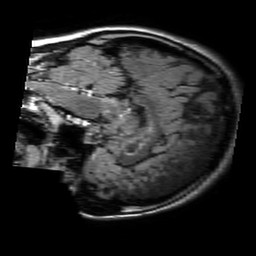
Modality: FLAIR
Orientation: sagittal
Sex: female
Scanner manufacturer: philips
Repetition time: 11 s
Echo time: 0.125 s